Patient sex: M
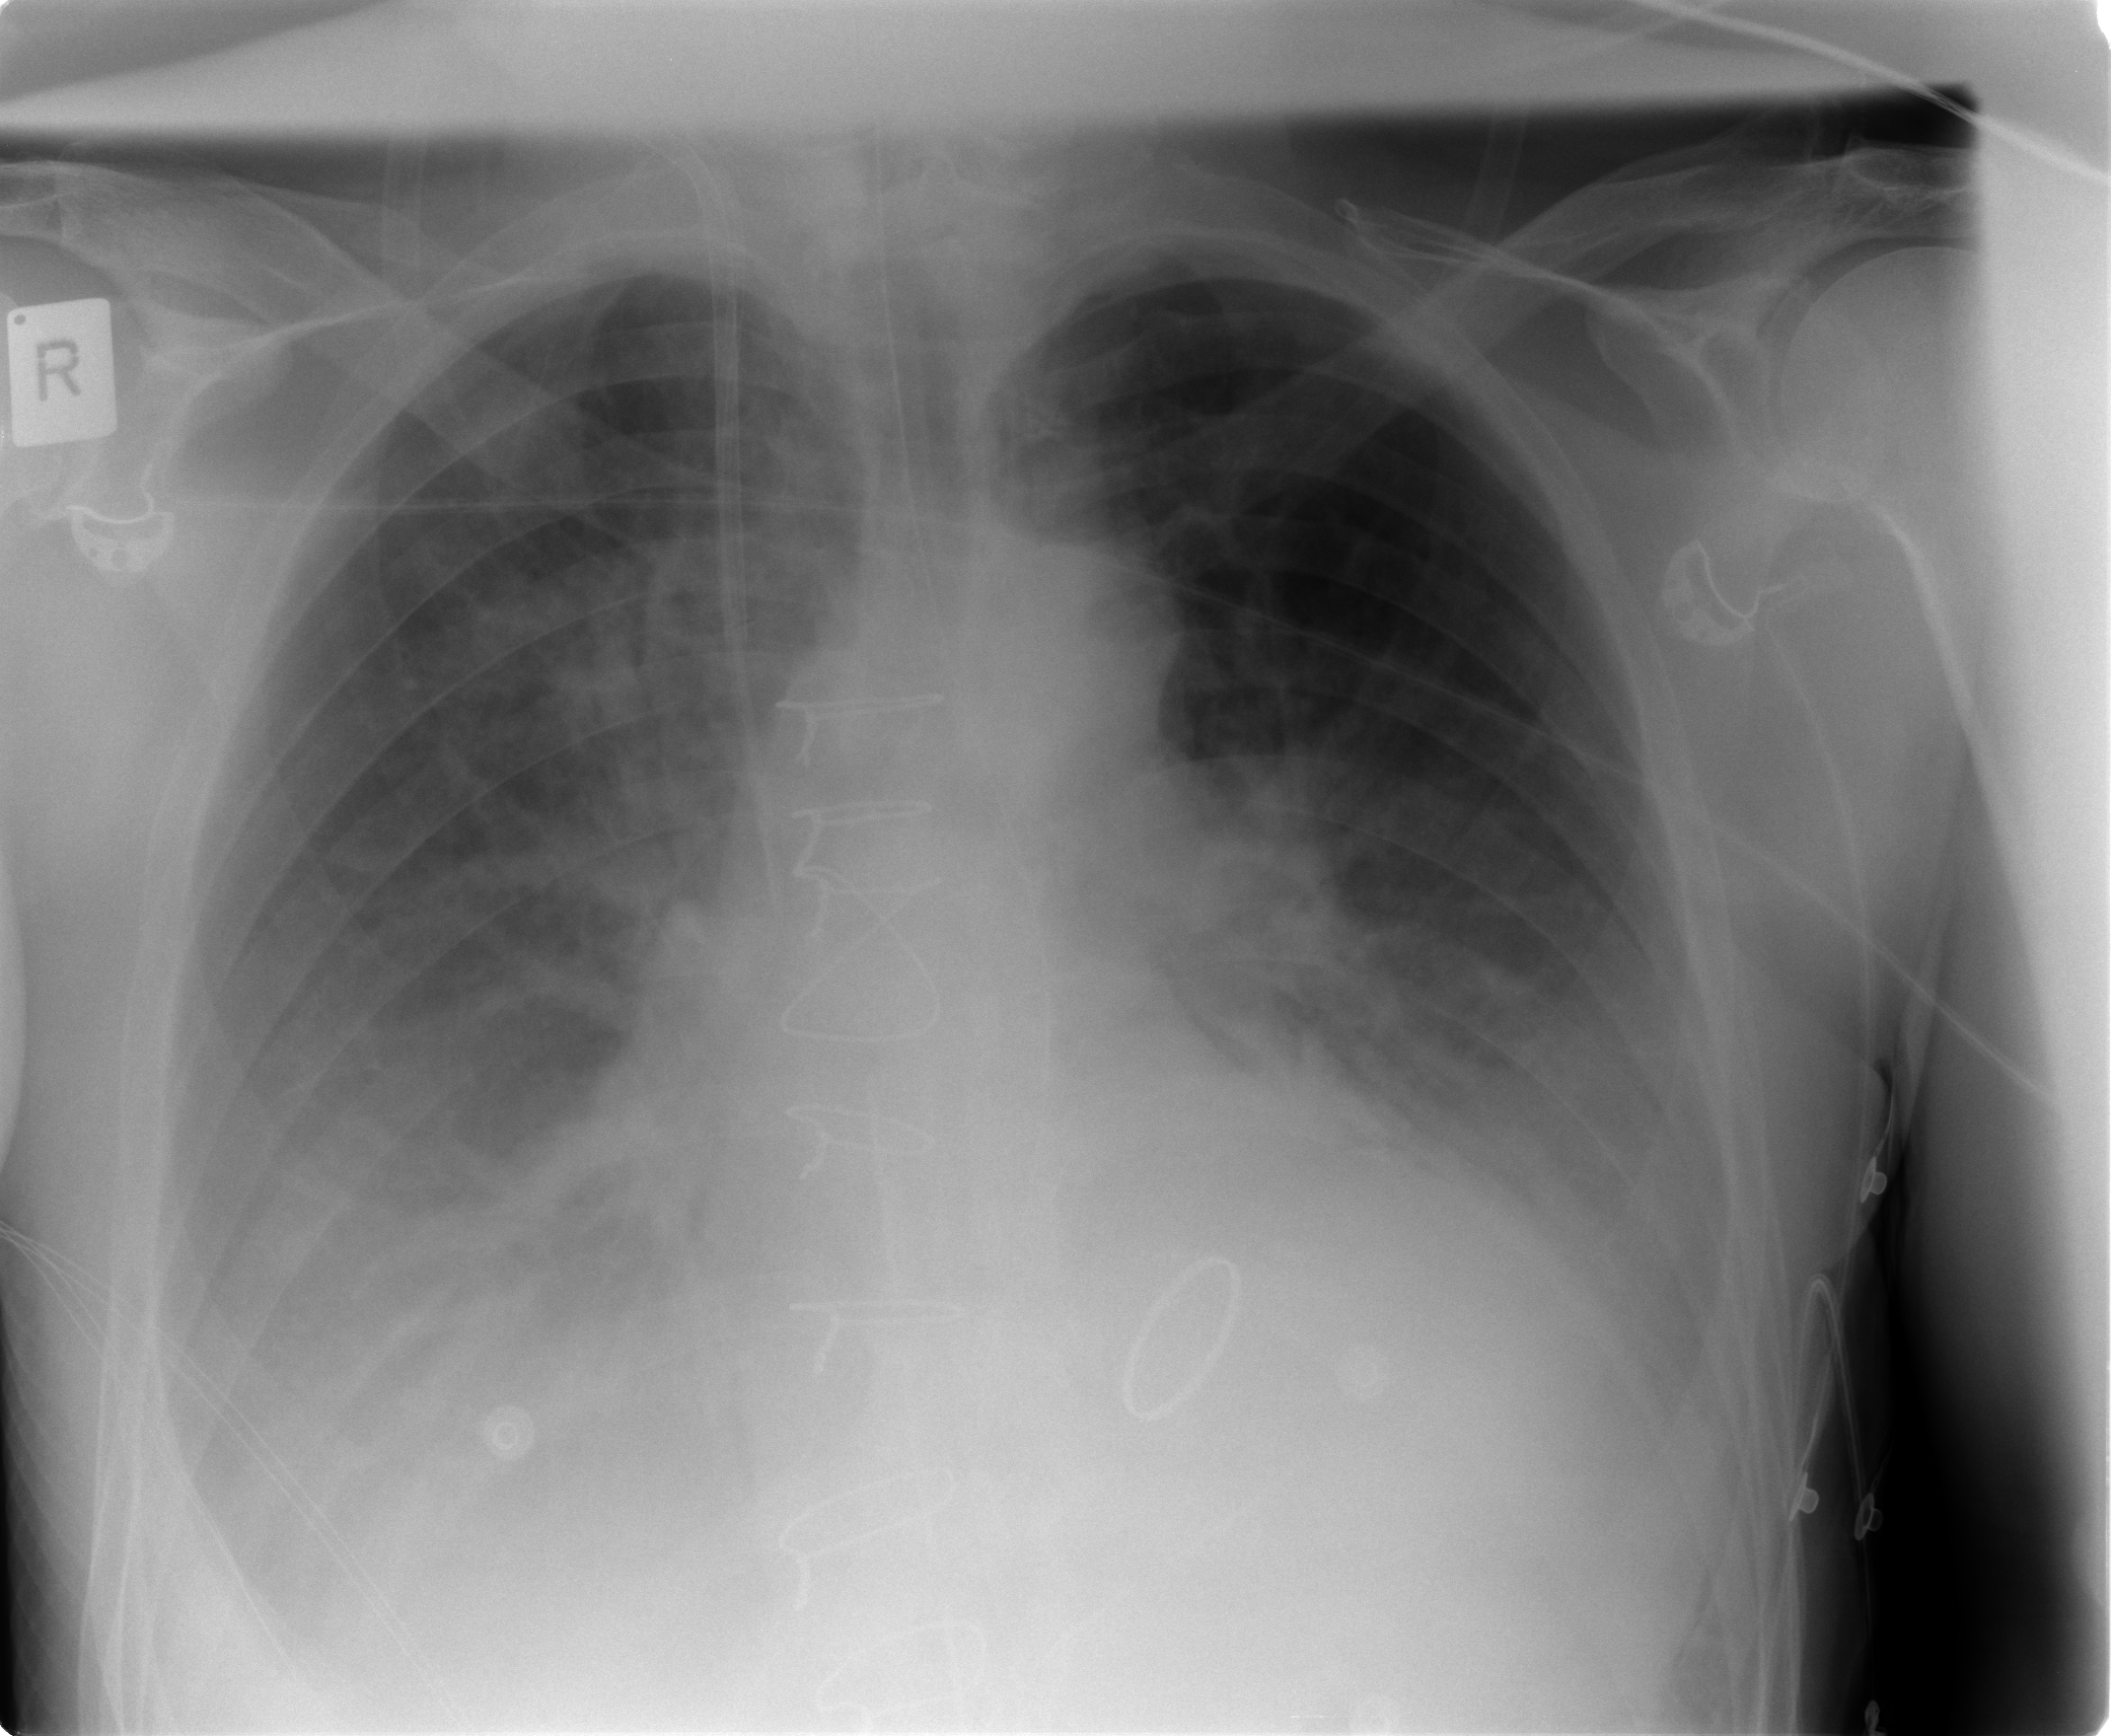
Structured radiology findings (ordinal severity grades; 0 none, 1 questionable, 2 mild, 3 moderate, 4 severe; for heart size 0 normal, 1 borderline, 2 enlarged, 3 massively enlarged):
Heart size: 2
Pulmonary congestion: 3
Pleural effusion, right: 3
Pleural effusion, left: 3
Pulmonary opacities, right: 2
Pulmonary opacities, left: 0
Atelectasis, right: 2
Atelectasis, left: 2